Question: I am making an app that can play audio received via bluetooth from a board with sensors including the microphone.
In the activity of the audio feature there are two buttons that will allow you to start playing audio in stream mode and stop playback. Unfortunately at the moment it does not work as I would like.
The problem is that audioSample is null, so I can not get into the onUpdate method and extract the audio from the sample.
Changes: listener change, adding a button to disable audio
Below the code relating to activity:
'''
package com.st.BlueSTSDK.Example;
import android.content.Context;
import android.content.Intent;
import android.media.AudioFormat;
import android.media.AudioManager;
import android.media.AudioTrack;
import android.os.Bundle;
import android.support.annotation.NonNull;
import android.support.v7.app.AppCompatActivity;
import android.view.View;
import android.widget.Button;
import android.widget.ImageButton;
import android.widget.SeekBar;
import com.st.BlueSTSDK.Feature;
import com.st.BlueSTSDK.Features.FeatureAudioADPCM;
import com.st.BlueSTSDK.Features.FeatureAudioADPCMSync;
import com.st.BlueSTSDK.Manager;
import com.st.BlueSTSDK.Node;
import com.st.BlueSTSDK.Utils.BVAudioSyncManager;
import java.util.List;
/**
* Created by Cesare on 09/06/2017.
*/
public class FeatureAudioActivity extends AppCompatActivity {
/**
* Node that will show the data
*/
private Node mNode;
/** fragment used for keep the connection open */
private NodeContainerFragment mNodeContainer;
// Feature on which to apply the listener
private FeatureAudioADPCM mAudio;
// feature where we read the audio sync values
private FeatureAudioADPCMSync mAudioSync;
// The sampling rate
private static final int SAMPLE_RATE = 8000;
// raw audio
private short audioSample[];
// audio manager
private static final int AUDIO_STREAM = AudioManager.STREAM_MUSIC;
// Audio track builder
private AudioTrack mAudioTrack;
//object containing the sync data needed in a ADPCM stream decoding
private BVAudioSyncManager mBVAudioSyncManager = new BVAudioSyncManager();
private final static String NODE_FRAGMENT = FeatureAudioActivity.class.getCanonicalName() + "" +
".NODE_FRAGMENT";
private final static String NODE_TAG = FeatureAudioActivity.class.getCanonicalName() + "" +
".NODE_TAG";
/**
* create an intent for start the activity that will log the information from the node
*
* @param c context used for create the intent
* @param node note that will be used by the activity
* @return intent for start this activity
*/
public static Intent getStartIntent(Context c, @NonNull Node node) {
Intent i = new Intent(c, FeatureAudioActivity.class);
i.putExtra(NODE_TAG, node.getTag());
i.putExtras(NodeContainerFragment.prepareArguments(node));
return i;
}
/**
* listener for the audio feature, it will updates the audio values
*/
public final Feature.FeatureListener mAudioListener = new Feature.FeatureListener() {
@Override
public void onUpdate(final Feature f, final Feature.Sample sample) {
audioSample = FeatureAudioADPCM.getAudio(sample);
}
};
/**
* listener for the audioSync feature, it will update the synchronism values
*/
public final Feature.FeatureListener mAudioSyncListener = new Feature.FeatureListener() {
@Override
public void onUpdate(Feature f, final Feature.Sample sample) {
if(mBVAudioSyncManager!=null){
mBVAudioSyncManager.setSyncParams(sample);
}
}
};
/* ///////////////////////////////////////////////////////////////////////////////////////////////////////////////////////////////////////////////////// */
private SeekBar mVolumeBar;
private AudioManager mAudioManager;
private Button mPlayButton;
private Button mStopButton;
private ImageButton mMuteButton;
private boolean mIsMute = false;
@Override
protected void onCreate(Bundle savedInstanceState) {
super.onCreate(savedInstanceState);
setContentView(R.layout.activity_feature_audio);
// find the node.
String nodeTag = getIntent().getStringExtra(NODE_TAG);
mNode = Manager.getSharedInstance().getNodeWithTag(nodeTag);
List<Feature> listFeature = mNode.getFeatures();
for (Feature f : listFeature) {
if (f.isEnabled() && f.getName().equals("AudioFeature")) {
mAudio=(FeatureAudioADPCM) f;
}//if
if (f.isEnabled() && f.getName().equals("AudioSyncFeature")) {
mAudioSync=(FeatureAudioADPCMSync) f;
}//if
}//for
//create/recover the NodeContainerFragment
if (savedInstanceState == null) {
Intent i = getIntent();
mNodeContainer = new NodeContainerFragment();
mNodeContainer.setArguments(i.getExtras());
getFragmentManager().beginTransaction()
.add(mNodeContainer, NODE_FRAGMENT).commit();
} else {
mNodeContainer = (NodeContainerFragment) getFragmentManager()
.findFragmentByTag(NODE_FRAGMENT);
}//if-else
//builder audio track
mAudioTrack = new AudioTrack(
AudioManager.STREAM_MUSIC,
SAMPLE_RATE,
AudioFormat.CHANNEL_OUT_MONO,
AudioFormat.ENCODING_PCM_16BIT,
FeatureAudioADPCM.AUDIO_PACKAGE_SIZE,
AudioTrack.MODE_STREAM);
mPlayButton = (Button) findViewById(R.id.playButton);
mStopButton = (Button) findViewById(R.id.stopButton);
mMuteButton = (ImageButton) findViewById(R.id.muteButton);
// //start speaker phone
// AudioManager audioManager = (AudioManager)getSystemService(Context.AUDIO_SERVICE);
// audioManager.setMode(AudioManager.MODE_IN_CALL);
// audioManager.setSpeakerphoneOn(true);
// When the play button is pressed
mPlayButton.setOnClickListener(new View.OnClickListener() {
@Override
public void onClick(View v) {
mAudioTrack.play();
/*Write audio data for playback
@param short : The array that contains the data for playback
@param int: offset in rawAudio where playback data begins
@param int: The number of shorts to read in rawAudio after the offset
*/
mAudioTrack.write(audioSample,0,audioSample.length);
}
});
//When the stop button is pressed
mStopButton.setOnClickListener(new View.OnClickListener() {
@Override
public void onClick(View v) {
mAudioTrack.stop();
}
});
//When the mute button is pressed
mMuteButton.setOnClickListener(new View.OnClickListener() {
@Override
public void onClick(View v) {
changeState();
}
boolean changeState(){
mIsMute=!mIsMute;
if(mIsMute)
muteAudio();
else
unMuteAudio();
return mIsMute;
}
private void muteAudio(){
mMuteButton.setImageResource(R.drawable.ic_volume_off_black_32dp);
mAudioManager.setStreamVolume(AUDIO_STREAM,0,0);
mVolumeBar.setEnabled(false);
}
private void unMuteAudio(){
mMuteButton.setImageResource(R.drawable.ic_volume_up_black_32dp);
mAudioManager.setStreamVolume(AUDIO_STREAM,mVolumeBar.getProgress(),0);
mVolumeBar.setEnabled(true);
}
});
setVolumeControlStream(AudioManager.STREAM_MUSIC);
initControls();
mAudioSync.addFeatureListener(mAudioSyncListener);
mAudio.setAudioSyncManager(mBVAudioSyncManager);
mAudio.addFeatureListener(mAudioListener);
mNode.enableNotification(mAudio);
}
// Volume control from SeekBar
private void initControls()
{
try
{
mVolumeBar = (SeekBar)findViewById(R.id.volumeValue);
mAudioManager = (AudioManager)getSystemService(Context.AUDIO_SERVICE);
mVolumeBar.setMax(mAudioManager
.getStreamMaxVolume(AudioManager.STREAM_MUSIC));
mVolumeBar.setProgress(mAudioManager
.getStreamVolume(AudioManager.STREAM_MUSIC));
mVolumeBar.setOnSeekBarChangeListener(new SeekBar.OnSeekBarChangeListener()
{
@Override
public void onStopTrackingTouch(SeekBar arg0)
{
}
@Override
public void onStartTrackingTouch(SeekBar arg0)
{
}
@Override
public void onProgressChanged(SeekBar arg0, int progress, boolean arg2)
{
mAudioManager.setStreamVolume(AudioManager.STREAM_MUSIC,
progress, 0);
}
});
}
catch (Exception e)
{
e.printStackTrace();
}
}
/**
* if we have to leave this activity, we force to keep the connection open, since we go back
* in the {@link FeatureListActivity}
*/
@Override
public void onBackPressed() {
mNodeContainer.keepConnectionOpen(true);
super.onBackPressed();
}//onBackPressed
}
'''

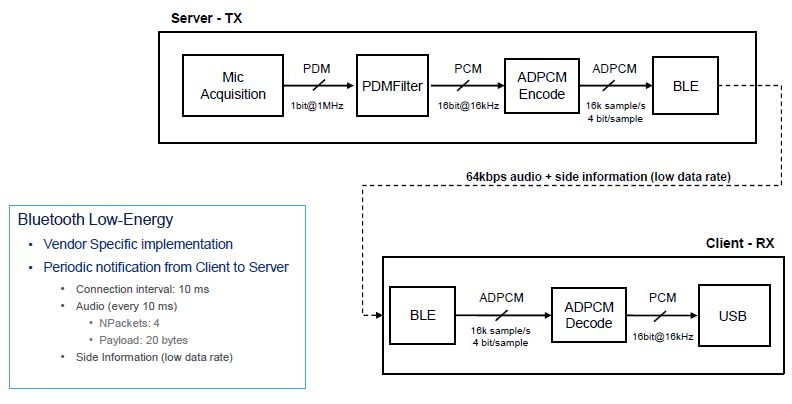
Answer: Moving the write method inside the onUpdate method. This allows you to write new audio each time we have a new sample. Adding onResume and onUpdate methods in which we respectively enable and disable the mAudio and mAudioSync notifications. Changes to setOnClickListener methods for play and stop bottoms.
'''
package com.st.BlueSTSDK.Example;
import android.content.Context;
import android.content.Intent;
import android.media.AudioFormat;
import android.media.AudioManager;
import android.media.AudioTrack;
import android.os.Bundle;
import android.support.annotation.NonNull;
import android.support.v7.app.AppCompatActivity;
import android.view.View;
import android.widget.Button;
import android.widget.ImageButton;
import android.widget.SeekBar;
import com.st.BlueSTSDK.Feature;
import com.st.BlueSTSDK.Features.FeatureAudioADPCM;
import com.st.BlueSTSDK.Features.FeatureAudioADPCMSync;
import com.st.BlueSTSDK.Manager;
import com.st.BlueSTSDK.Node;
import com.st.BlueSTSDK.Utils.BVAudioSyncManager;
import java.util.List;
public class FeatureAudioActivity extends AppCompatActivity {
/**
* Node that will show the data
*/
private Node mNode;
/** fragment used for keep the connection open */
private NodeContainerFragment mNodeContainer;
// Feature on which to apply the listener
private FeatureAudioADPCM mAudio;
// feature where we read the audio sync values
private FeatureAudioADPCMSync mAudioSync;
// The sampling rate
private static final int SAMPLE_RATE = 8000;
// audio manager
private static final int AUDIO_STREAM = AudioManager.STREAM_MUSIC;
// Audio track builder
private AudioTrack mAudioTrack;
//object containing the sync data needed in a ADPCM stream decoding
private BVAudioSyncManager mBVAudioSyncManager = new BVAudioSyncManager();
private final static String NODE_FRAGMENT = FeatureAudioActivity.class.getCanonicalName() + "" +
".NODE_FRAGMENT";
private final static String NODE_TAG = FeatureAudioActivity.class.getCanonicalName() + "" +
".NODE_TAG";
/**
* create an intent for start the activity that will log the information from the node
*
* @param c context used for create the intent
* @param node note that will be used by the activity
* @return intent for start this activity
*/
public static Intent getStartIntent(Context c, @NonNull Node node) {
Intent i = new Intent(c, FeatureAudioActivity.class);
i.putExtra(NODE_TAG, node.getTag());
i.putExtras(NodeContainerFragment.prepareArguments(node));
return i;
}
/**
* listener for the audio feature, it will updates the audio values
*/
public final Feature.FeatureListener mAudioListener = new Feature.FeatureListener() {
@Override
public void onUpdate(final Feature f, final Feature.Sample sample) {
short audioSample[] = FeatureAudioADPCM.getAudio(sample);
/*Write audio data for playback
@param short : The array that contains the data for playback
@param int: offset in rawAudio where playback data begins
@param int: The number of shorts to read in rawAudio after the offset
*/
mAudioTrack.write(audioSample,0,audioSample.length);
}
};
/**
* listener for the audioSync feature, it will update the synchronism values
*/
public final Feature.FeatureListener mAudioSyncListener = new Feature.FeatureListener() {
@Override
public void onUpdate(Feature f, final Feature.Sample sample) {
if(mBVAudioSyncManager!=null){
mBVAudioSyncManager.setSyncParams(sample);
}
}
};
/* ///////////////////////////////////////////////////////////////////////////////////////////////////////////////////////////////////////////////////// */
private SeekBar mVolumeBar;
private AudioManager mAudioManager;
private Button mPlayButton;
private Button mStopButton;
private ImageButton mMuteButton;
private boolean mIsMute = false;
@Override
public void onCreate(Bundle savedInstanceState) {
super.onCreate(savedInstanceState);
setContentView(R.layout.activity_feature_audio);
// find the node.
String nodeTag = getIntent().getStringExtra(NODE_TAG);
mNode = Manager.getSharedInstance().getNodeWithTag(nodeTag);
List<Feature> listFeature = mNode.getFeatures();
for (Feature f : listFeature) {
if (f.isEnabled() && f.getName().equals("AudioFeature")) {
mAudio=(FeatureAudioADPCM) f;
}//if
if (f.isEnabled() && f.getName().equals("AudioSyncFeature")) {
mAudioSync=(FeatureAudioADPCMSync) f;
}//if
}//for
//create/recover the NodeContainerFragment
if (savedInstanceState == null) {
Intent i = getIntent();
mNodeContainer = new NodeContainerFragment();
mNodeContainer.setArguments(i.getExtras());
getFragmentManager().beginTransaction()
.add(mNodeContainer, NODE_FRAGMENT).commit();
} else {
mNodeContainer = (NodeContainerFragment) getFragmentManager()
.findFragmentByTag(NODE_FRAGMENT);
}//if-else
//builder audio track
mAudioTrack = new AudioTrack(
AudioManager.STREAM_MUSIC,
SAMPLE_RATE,
AudioFormat.CHANNEL_OUT_MONO,
AudioFormat.ENCODING_PCM_16BIT,
FeatureAudioADPCM.AUDIO_PACKAGE_SIZE,
AudioTrack.MODE_STREAM);
mPlayButton = (Button) findViewById(R.id.playButton);
mStopButton = (Button) findViewById(R.id.stopButton);
mMuteButton = (ImageButton) findViewById(R.id.muteButton);
// When the play button is pressed
mPlayButton.setOnClickListener(new View.OnClickListener() {
@Override
public void onClick(View v) {
if(!mIsMute){
mAudioTrack.play();
mAudioManager.setStreamVolume(AUDIO_STREAM,mVolumeBar.getProgress(),0);
}
}
});
//When the stop button is pressed
mStopButton.setOnClickListener(new View.OnClickListener() {
@Override
public void onClick(View v) {
stopAudioTrack();
mAudioManager.setStreamVolume(AUDIO_STREAM,0,0);
}
});
//When the mute button is pressed
mMuteButton.setOnClickListener(new View.OnClickListener() {
@Override
public void onClick(View v) {
changeState();
}
boolean changeState(){
mIsMute=!mIsMute;
if(mIsMute)
muteAudio();
else
unMuteAudio();
return mIsMute;
}
private void muteAudio(){
mMuteButton.setImageResource(R.drawable.ic_volume_off_black_32dp);
mAudioManager.setStreamVolume(AUDIO_STREAM,0,0);
mVolumeBar.setEnabled(false);
}
private void unMuteAudio(){
mMuteButton.setImageResource(R.drawable.ic_volume_up_black_32dp);
mAudioManager.setStreamVolume(AUDIO_STREAM,mVolumeBar.getProgress(),0);
mVolumeBar.setEnabled(true);
}
});
//enable control volume
setVolumeControlStream(AudioManager.STREAM_MUSIC);
initControls();
}
@Override
public void onResume(){
super.onResume();
// enable needed notification
if(mAudio!=null && mAudioSync!=null) {
mAudio.addFeatureListener(mAudioListener);
mBVAudioSyncManager.reinitResetFlag();
mAudio.setAudioSyncManager(mBVAudioSyncManager);
mNode.enableNotification(mAudio);
mAudioSync.addFeatureListener(mAudioSyncListener);
mNode.enableNotification(mAudioSync);
}
}
@Override
public void onPause(){
super.onPause();
// disable needed notification
if(mAudio!=null) {
mAudio.removeFeatureListener(mAudioListener);
mNode.disableNotification(mAudio);
}
if(mAudioSync!=null) {
mAudioSync.removeFeatureListener(mAudioSyncListener);
mNode.disableNotification(mAudioSync);
}
}
private void stopAudioTrack(){
synchronized(this) {
mAudioTrack.pause();
mAudioTrack.flush();
}
}
// Volume control from SeekBar
private void initControls()
{
try
{
mVolumeBar = (SeekBar)findViewById(R.id.volumeValue);
mAudioManager = (AudioManager)getSystemService(Context.AUDIO_SERVICE);
mVolumeBar.setMax(mAudioManager
.getStreamMaxVolume(AudioManager.STREAM_MUSIC));
mVolumeBar.setProgress(mAudioManager
.getStreamVolume(AudioManager.STREAM_MUSIC));
mVolumeBar.setOnSeekBarChangeListener(new SeekBar.OnSeekBarChangeListener()
{
@Override
public void onStopTrackingTouch(SeekBar arg0)
{
}
@Override
public void onStartTrackingTouch(SeekBar arg0)
{
}
@Override
public void onProgressChanged(SeekBar arg0, int progress, boolean arg2)
{
mAudioManager.setStreamVolume(AudioManager.STREAM_MUSIC,
progress, 0);
}
});
}
catch (Exception e)
{
e.printStackTrace();
}
}
/**
* if we have to leave this activity, we force to keep the connection open, since we go back
* in the {@link FeatureListActivity}
*/
@Override
public void onBackPressed() {
mNodeContainer.keepConnectionOpen(true);
super.onBackPressed();
}//onBackPressed
'''
}